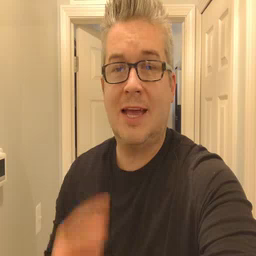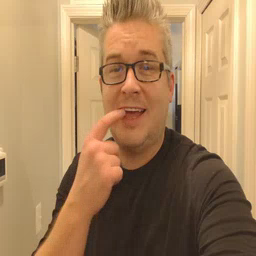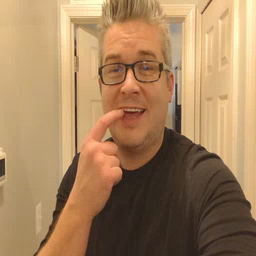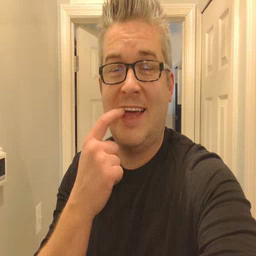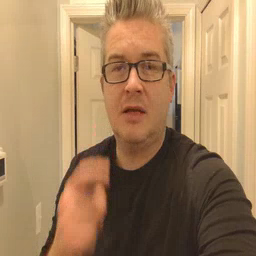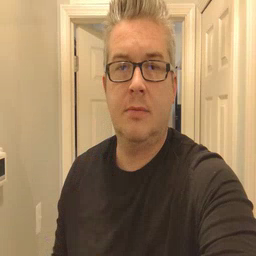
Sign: tooth